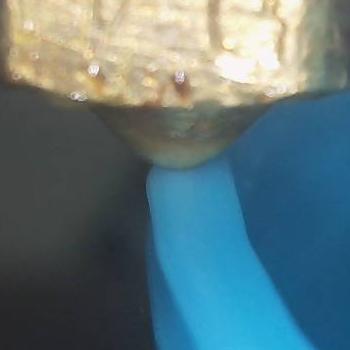
Flow rate: 238%